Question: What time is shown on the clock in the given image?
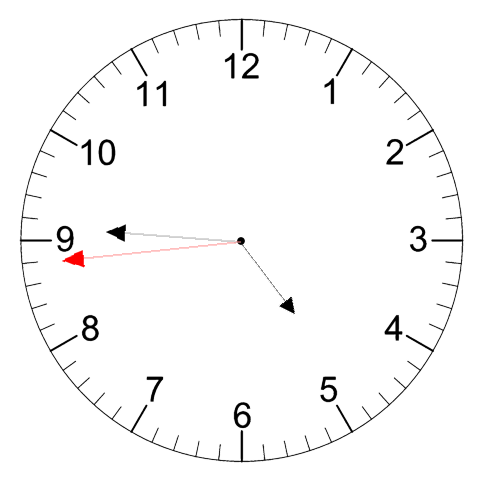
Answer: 04:45:44